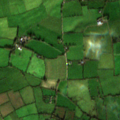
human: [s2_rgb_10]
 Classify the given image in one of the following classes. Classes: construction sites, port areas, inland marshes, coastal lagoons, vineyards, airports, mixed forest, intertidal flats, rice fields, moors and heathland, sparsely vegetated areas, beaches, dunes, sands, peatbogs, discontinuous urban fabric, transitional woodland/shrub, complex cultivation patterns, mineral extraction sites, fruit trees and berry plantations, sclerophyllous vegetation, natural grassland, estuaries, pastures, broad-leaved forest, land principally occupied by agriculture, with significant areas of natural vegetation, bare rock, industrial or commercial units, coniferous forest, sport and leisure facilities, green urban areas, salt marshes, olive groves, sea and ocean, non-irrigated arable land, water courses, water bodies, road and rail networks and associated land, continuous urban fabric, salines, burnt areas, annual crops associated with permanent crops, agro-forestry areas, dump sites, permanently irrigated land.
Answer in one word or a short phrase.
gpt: non-irrigated arable land, pastures